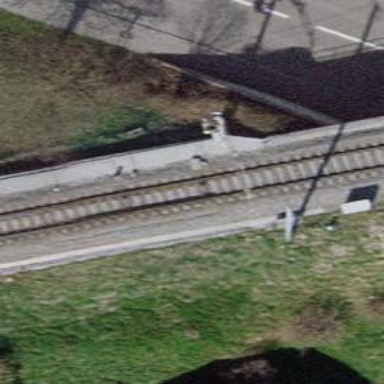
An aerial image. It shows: Railway switch.